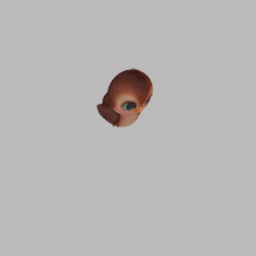
Label: animals